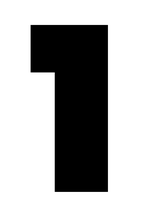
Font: Poppins-Black